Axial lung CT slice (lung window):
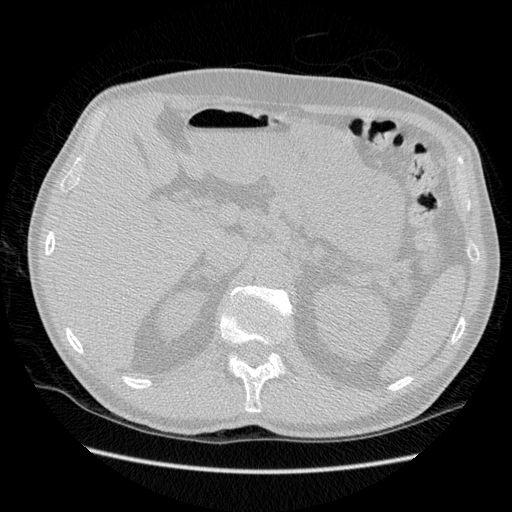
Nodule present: no